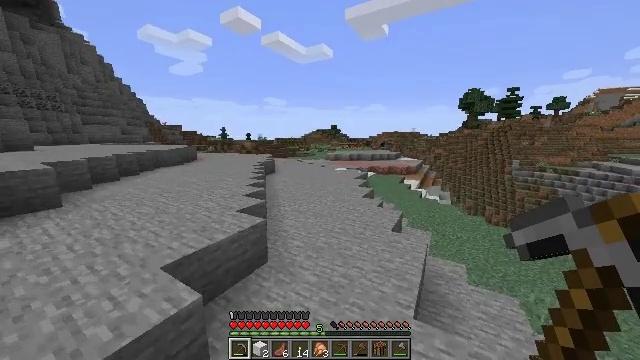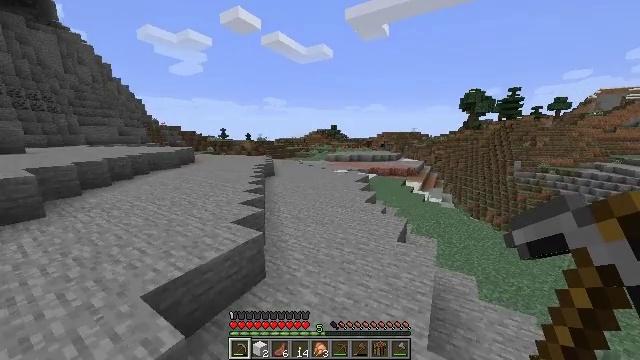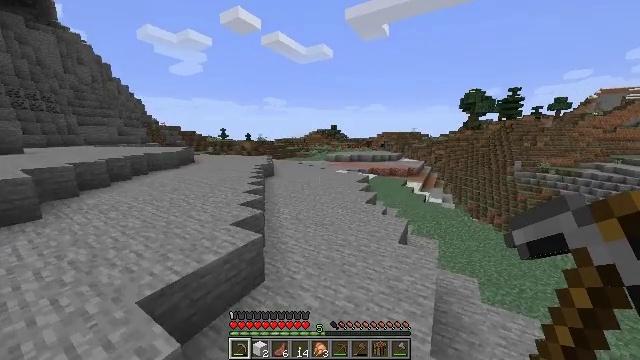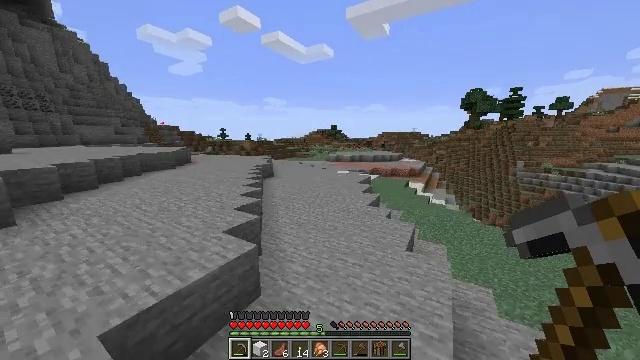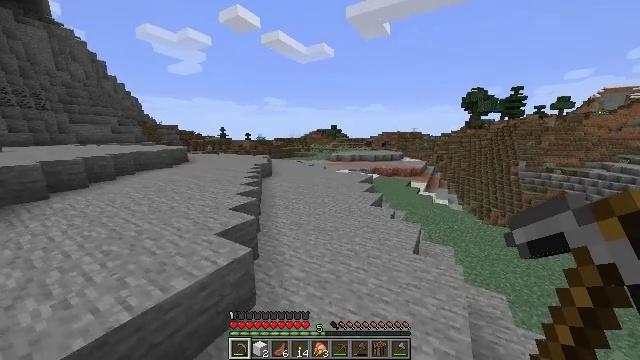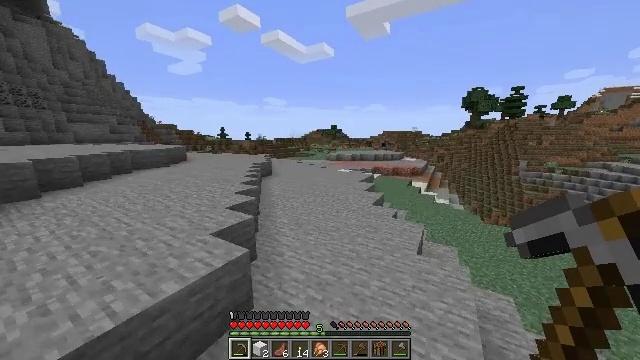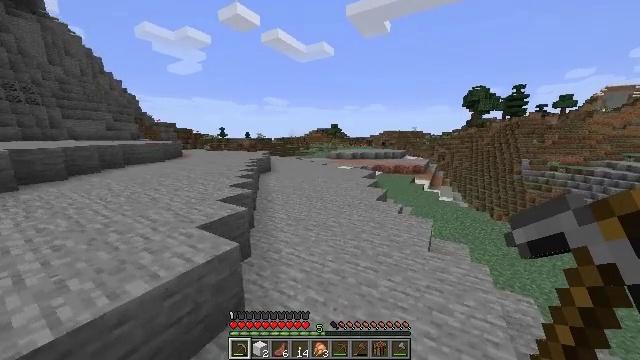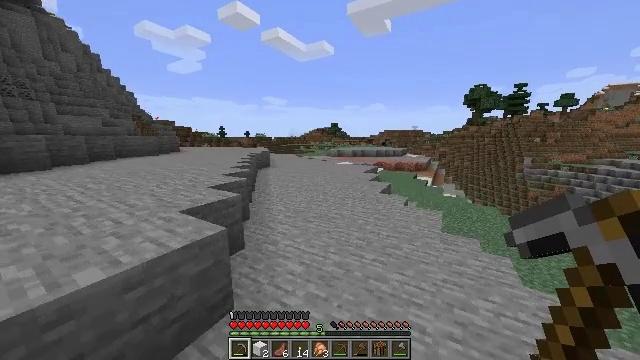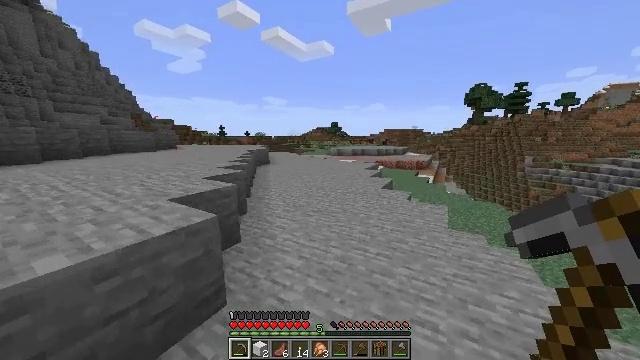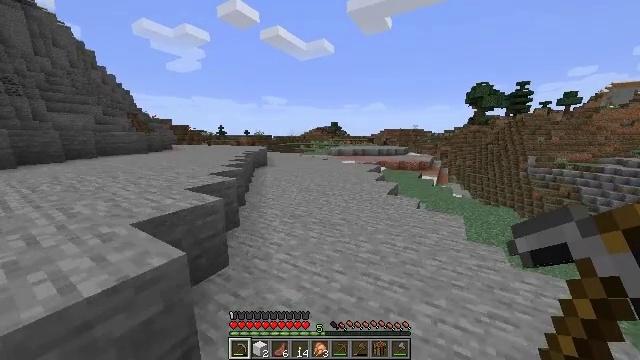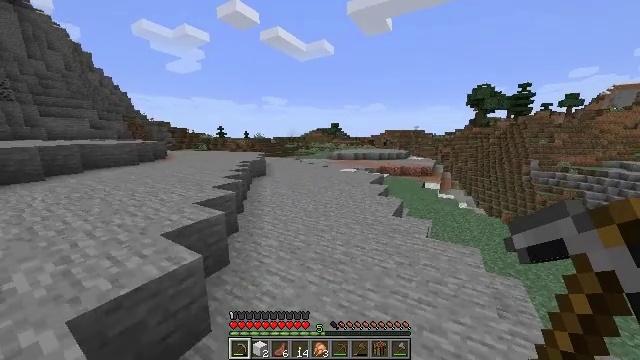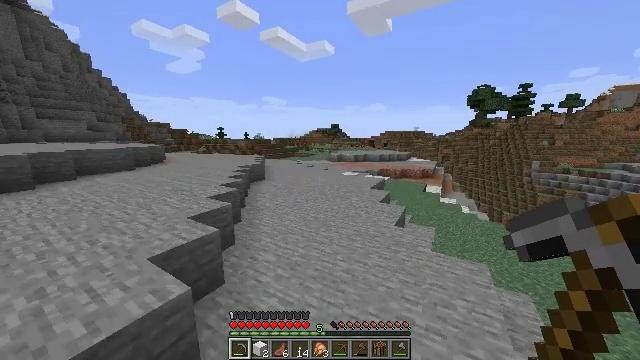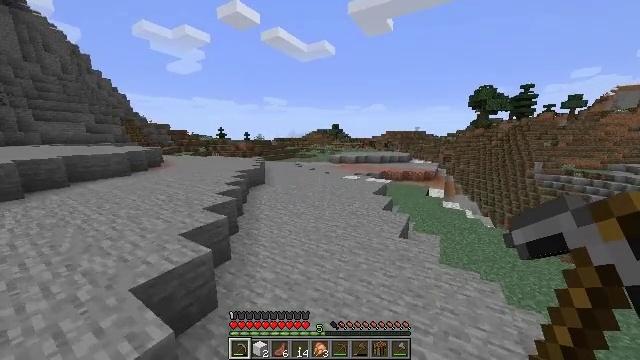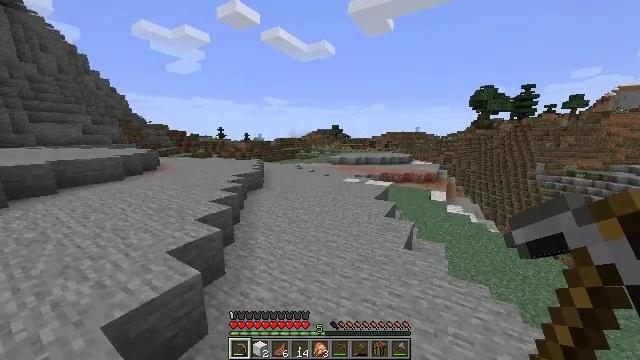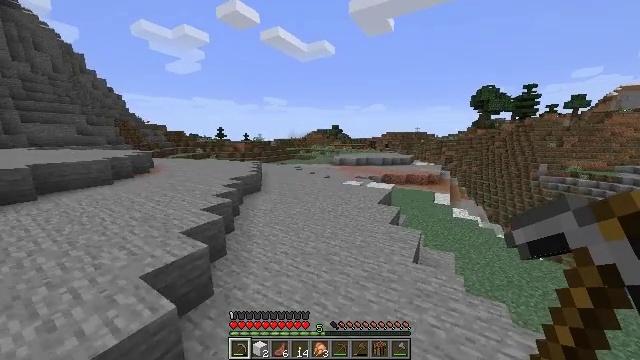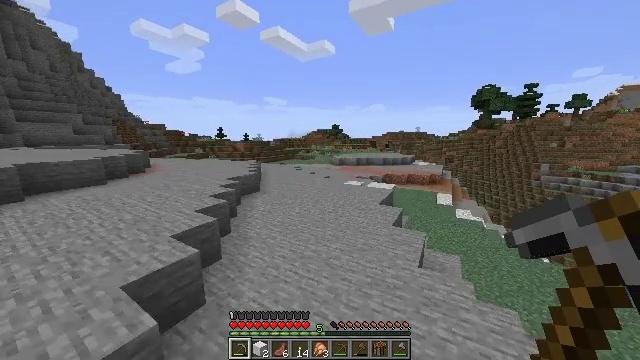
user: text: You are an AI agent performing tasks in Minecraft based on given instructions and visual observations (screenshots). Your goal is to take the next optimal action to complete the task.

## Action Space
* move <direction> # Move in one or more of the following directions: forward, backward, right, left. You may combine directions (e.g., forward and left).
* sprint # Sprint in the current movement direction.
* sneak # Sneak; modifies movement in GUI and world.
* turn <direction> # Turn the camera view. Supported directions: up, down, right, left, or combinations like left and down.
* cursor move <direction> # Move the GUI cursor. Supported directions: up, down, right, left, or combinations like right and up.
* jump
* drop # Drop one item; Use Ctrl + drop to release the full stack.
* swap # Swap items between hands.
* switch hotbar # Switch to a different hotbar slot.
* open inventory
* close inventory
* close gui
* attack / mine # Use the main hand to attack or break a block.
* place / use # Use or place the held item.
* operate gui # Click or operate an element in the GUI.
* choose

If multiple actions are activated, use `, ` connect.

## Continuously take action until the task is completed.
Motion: motion action
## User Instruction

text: Attack the pumpkin to gather it.
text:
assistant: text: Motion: move forward, sprint, jump
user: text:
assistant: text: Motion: move forward, sprint, jump
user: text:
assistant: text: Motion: move forward, sprint
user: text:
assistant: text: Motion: move forward, sprint
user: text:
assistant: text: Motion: move forward, sprint
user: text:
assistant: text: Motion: move forward, sprint
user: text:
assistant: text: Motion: move forward, sprint, jump
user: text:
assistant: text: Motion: move forward, sprint, jump
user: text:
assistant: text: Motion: move forward, sprint, jump
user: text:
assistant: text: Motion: move forward, sprint, jump
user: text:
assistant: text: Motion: move forward, sprint, jump
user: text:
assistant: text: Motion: move forward, sprint, jump
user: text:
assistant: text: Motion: move forward, sprint, jump
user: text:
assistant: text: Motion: move forward, sprint
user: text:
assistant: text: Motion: move forward, sprint
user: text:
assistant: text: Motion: move forward, sprint
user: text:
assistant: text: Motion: move forward, sprint
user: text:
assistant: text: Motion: move forward, sprint
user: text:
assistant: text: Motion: move forward, sprint, jump
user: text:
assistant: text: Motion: move forward, sprint, jump
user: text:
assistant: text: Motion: move forward, sprint, jump
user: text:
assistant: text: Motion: move forward, sprint, jump
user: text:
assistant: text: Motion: move forward, sprint, jump
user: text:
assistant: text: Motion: move forward, sprint
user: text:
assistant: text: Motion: move forward, sprint, turn left
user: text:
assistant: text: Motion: move forward, sprint, turn left
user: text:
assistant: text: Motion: move forward, sprint
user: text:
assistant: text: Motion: move forward, sprint
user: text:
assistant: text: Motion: move forward, sprint
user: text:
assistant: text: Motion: move forward, sprint, jump